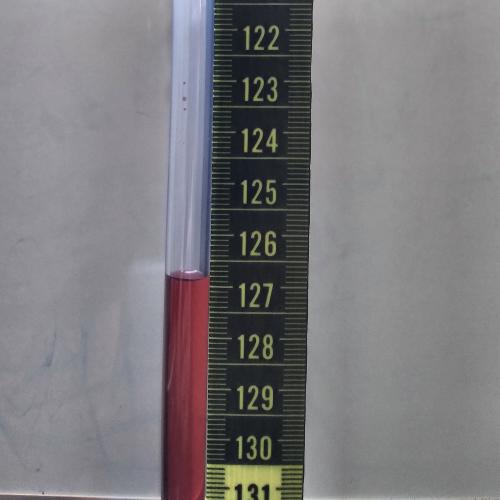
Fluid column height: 126.8 cm